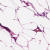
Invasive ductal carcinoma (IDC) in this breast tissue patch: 0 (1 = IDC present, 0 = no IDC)